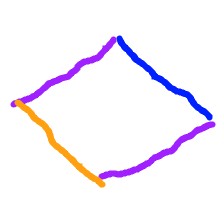
Shape: rhombus